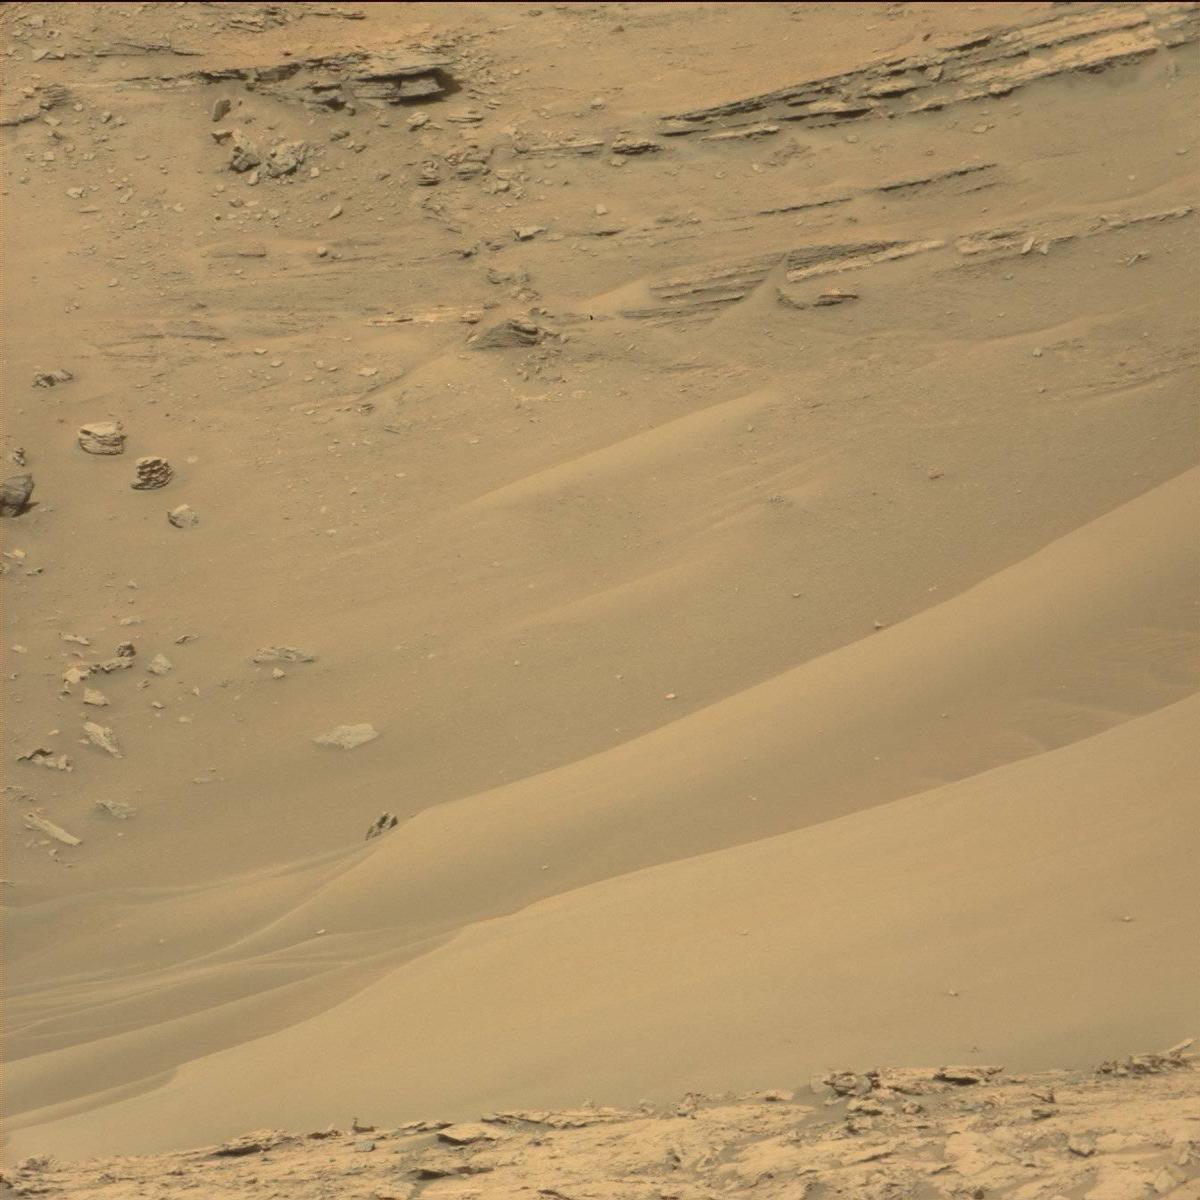
Terrain classes present: Bedrock, Sand / Soil